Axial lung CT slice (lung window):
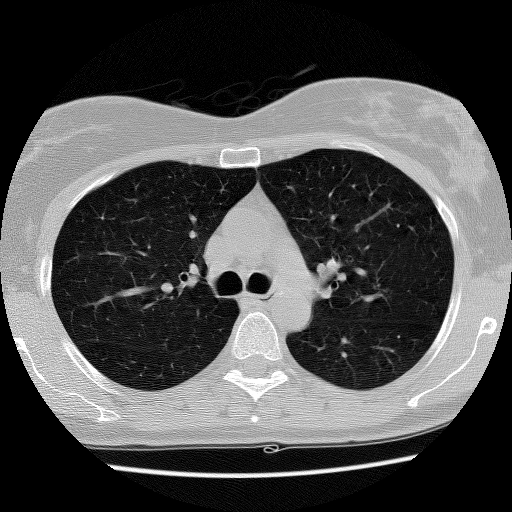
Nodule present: no